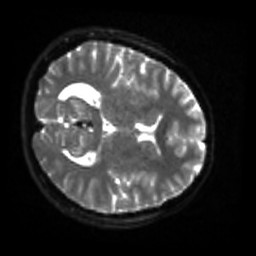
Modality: sbref
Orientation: axial
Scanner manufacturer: siemens
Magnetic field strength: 3 T
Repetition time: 4 s
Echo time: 0.0594 s